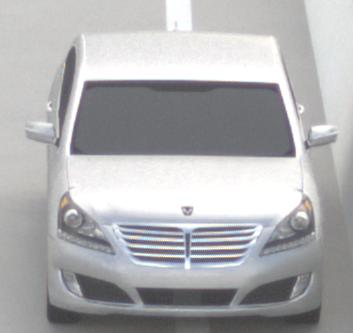
Make: Hyundai
Model: Equus
Detailed model: Gen. 2 VI
Model produced from: 2009
Model produced until: 2016
Doors: 4
Color: white
Road condition: dry road
Daytime: morning or afternoon
Contrast: low contrast